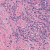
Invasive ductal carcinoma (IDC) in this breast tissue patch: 1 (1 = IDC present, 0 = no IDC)